Question: I have created Customlistview and it contains image and some text which is coming from json
I need to implement swipe to delete in a ListView with Undo function as in Gmail App ?
here is my list view screen shot:

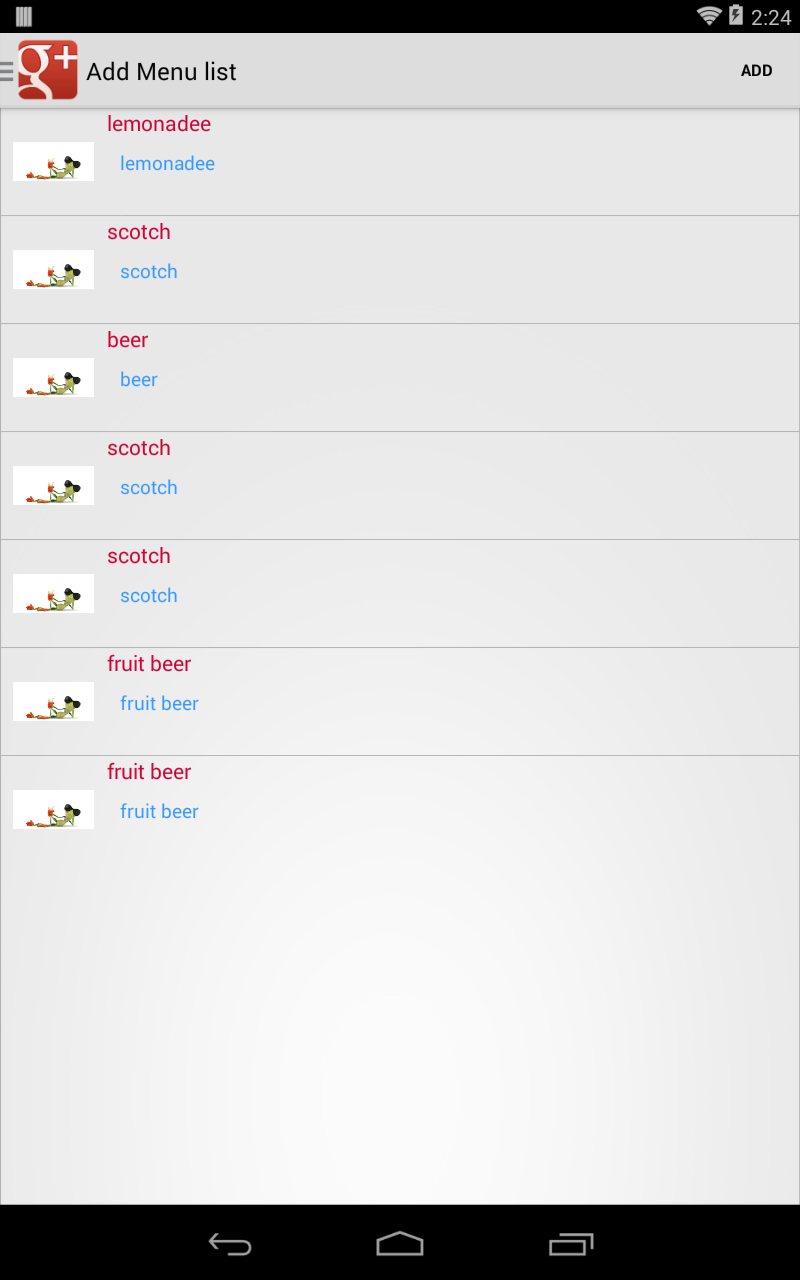
Answer: You can take a look at this project:
<URL>